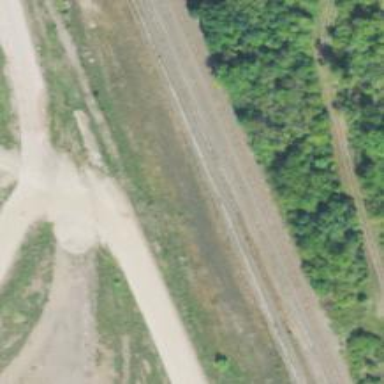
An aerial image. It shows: Disused railway yard.